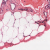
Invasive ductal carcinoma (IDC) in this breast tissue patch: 0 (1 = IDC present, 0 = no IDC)